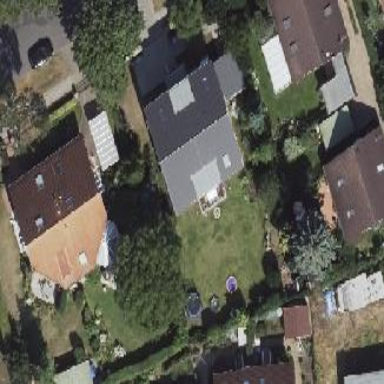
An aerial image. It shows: Gabled roofed house.